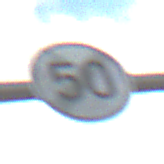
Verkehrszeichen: EndeGeschwindigkeit50
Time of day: SunriseSunset
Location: Outdoor (RoadRail)
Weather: PartlyCloudy
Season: NotSpecified
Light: Natural